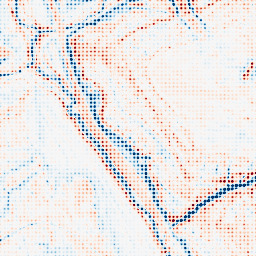
Category: edge_preserving
Decomposition family: guided
Decomposition parameters: radius: 4
eps: 0.1
Upsampling method: sinc_hamming
Upsampling parameters: scale: 8
kernel_size: 4
Upsampling scale: 8